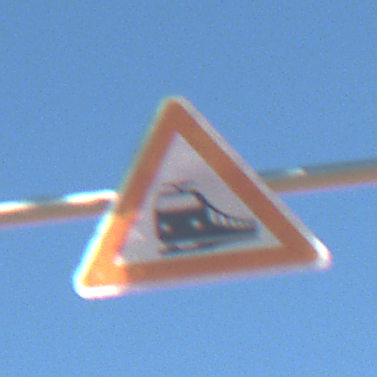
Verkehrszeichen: Bahnuebergang
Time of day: MorningAfternoon
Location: Outdoor (Nature)
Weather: Clear
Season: Summer
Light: Natural